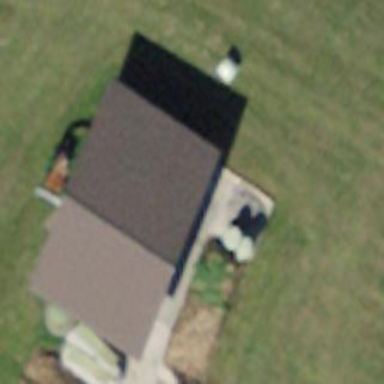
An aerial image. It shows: Rural barn.